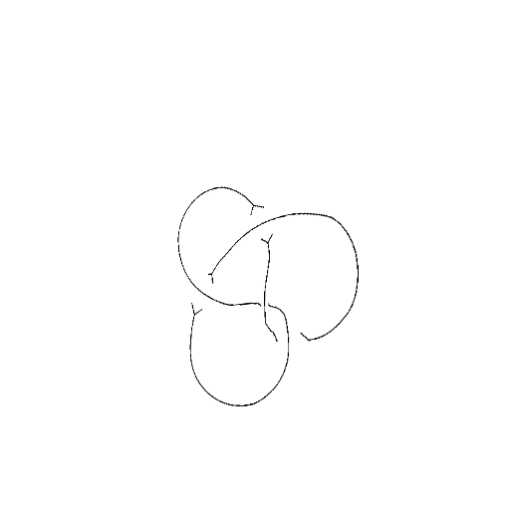
Crossing number: 4